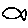
Label: fish